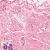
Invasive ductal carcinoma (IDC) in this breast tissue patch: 0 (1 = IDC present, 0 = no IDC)